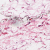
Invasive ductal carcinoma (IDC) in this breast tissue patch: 0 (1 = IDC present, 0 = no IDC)